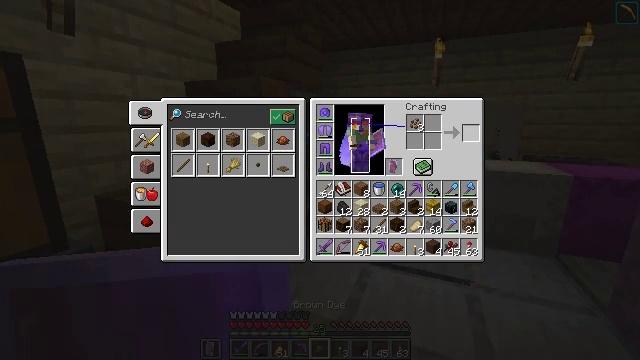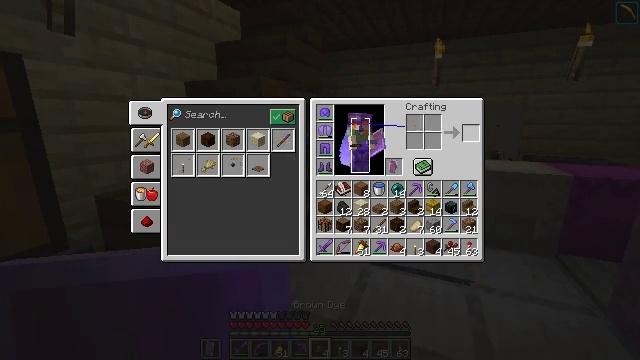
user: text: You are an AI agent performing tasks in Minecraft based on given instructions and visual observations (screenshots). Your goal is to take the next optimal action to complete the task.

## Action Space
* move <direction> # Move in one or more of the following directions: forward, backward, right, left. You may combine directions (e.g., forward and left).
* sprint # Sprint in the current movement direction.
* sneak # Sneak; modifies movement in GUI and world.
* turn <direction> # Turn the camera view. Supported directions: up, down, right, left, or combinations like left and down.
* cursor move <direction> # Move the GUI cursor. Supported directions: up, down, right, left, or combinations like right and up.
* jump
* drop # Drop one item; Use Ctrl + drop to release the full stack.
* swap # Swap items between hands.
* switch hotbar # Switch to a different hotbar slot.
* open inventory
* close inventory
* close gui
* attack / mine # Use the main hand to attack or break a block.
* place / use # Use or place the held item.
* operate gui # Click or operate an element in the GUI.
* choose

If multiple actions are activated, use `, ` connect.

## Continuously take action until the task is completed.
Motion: motion action
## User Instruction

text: Obtain brown dye by crafting with cocoa beans.
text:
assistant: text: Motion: sneak
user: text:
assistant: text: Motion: sneak